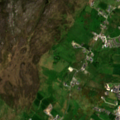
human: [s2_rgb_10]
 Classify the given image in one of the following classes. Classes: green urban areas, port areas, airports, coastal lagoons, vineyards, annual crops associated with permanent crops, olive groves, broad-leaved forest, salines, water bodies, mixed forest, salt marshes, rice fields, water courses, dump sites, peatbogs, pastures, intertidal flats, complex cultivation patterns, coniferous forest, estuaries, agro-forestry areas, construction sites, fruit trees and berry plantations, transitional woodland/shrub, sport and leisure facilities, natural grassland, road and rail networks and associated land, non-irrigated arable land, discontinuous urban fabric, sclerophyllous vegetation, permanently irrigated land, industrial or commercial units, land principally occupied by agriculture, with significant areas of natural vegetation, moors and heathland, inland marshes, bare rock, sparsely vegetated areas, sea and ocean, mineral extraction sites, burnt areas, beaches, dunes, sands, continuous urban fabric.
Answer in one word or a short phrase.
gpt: discontinuous urban fabric, pastures, moors and heathland